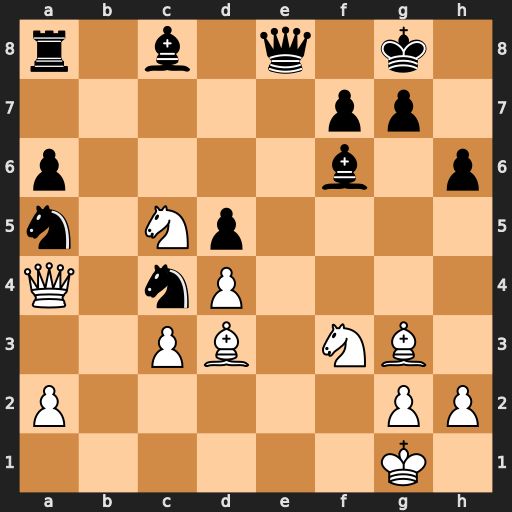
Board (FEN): r1b1q1k1/5pp1/p4b1p/n1Np4/Q1nP4/2PB1NB1/P5PP/6K1
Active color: w
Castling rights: -
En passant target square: -
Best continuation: Qxe8#